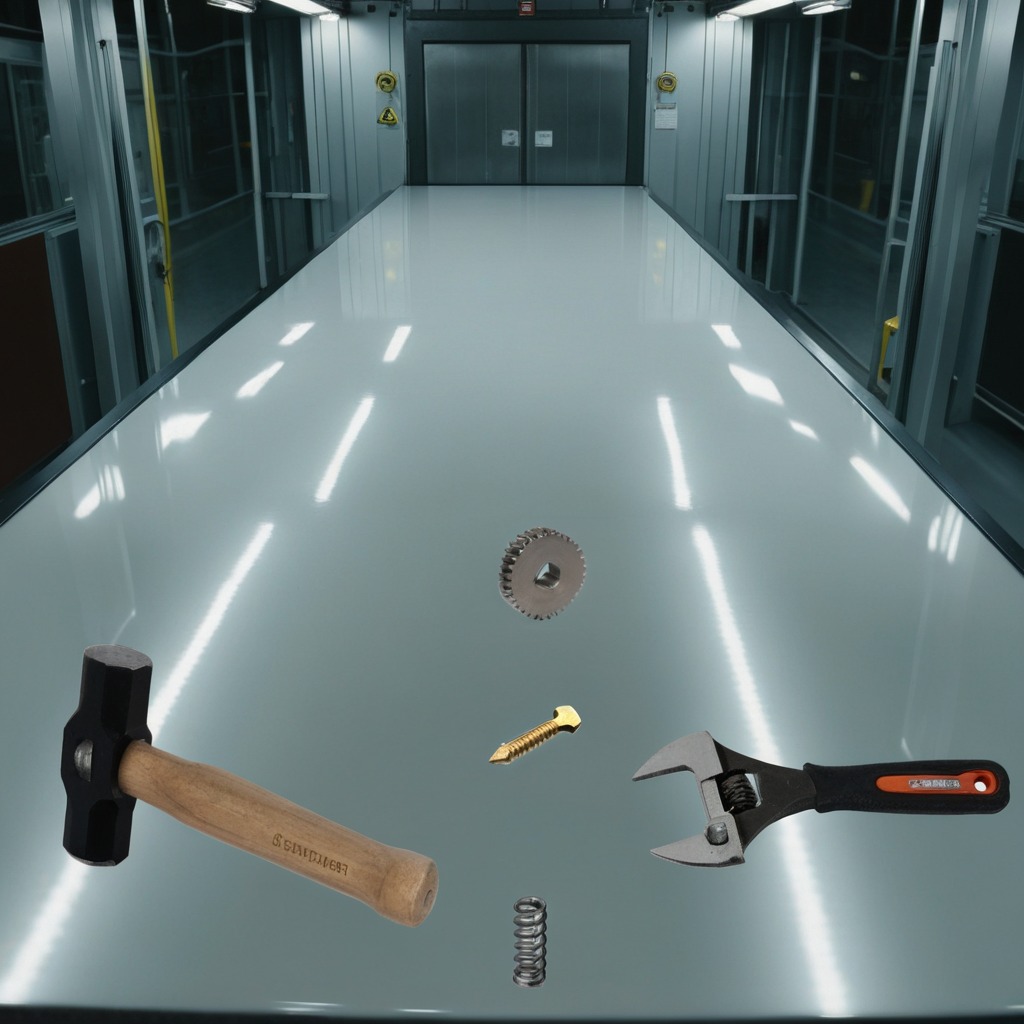
A hammer, a screwdriver, a wrench and a gear with teeth are lying on the table.